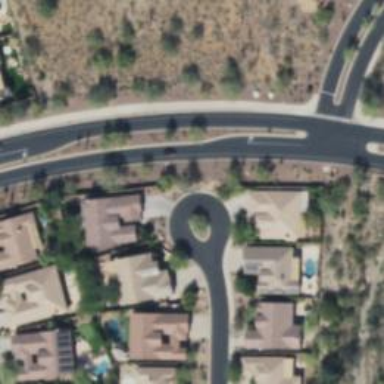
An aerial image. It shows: Turning loop on the road.